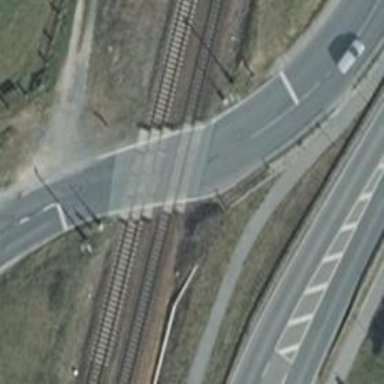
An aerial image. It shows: Level crossing along the railway.